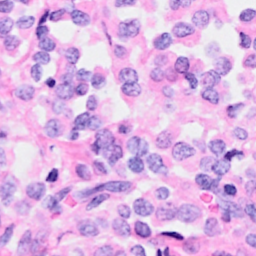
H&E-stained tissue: Breast